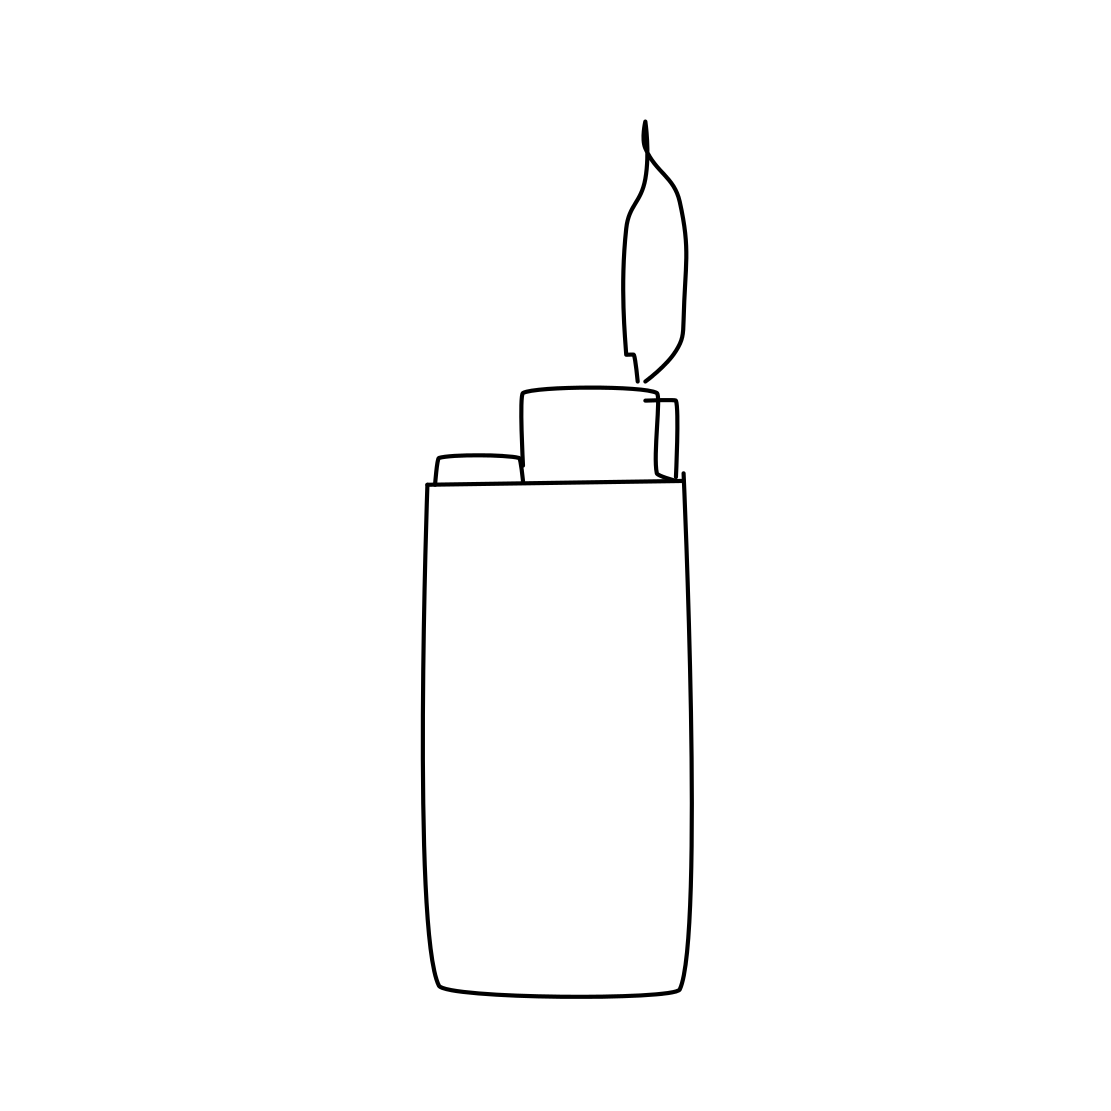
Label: lighter